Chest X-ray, PA view. Patient: 46 years old, sex F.
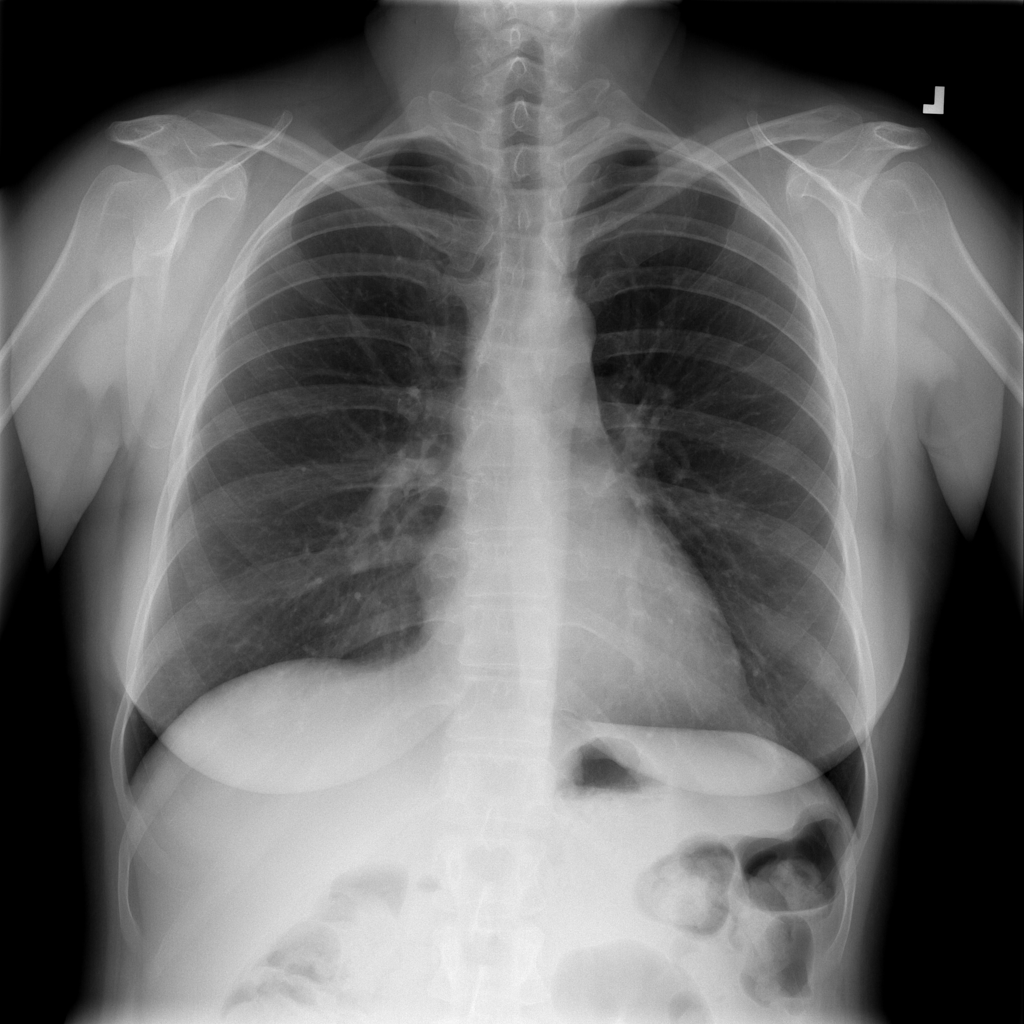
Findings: No Finding